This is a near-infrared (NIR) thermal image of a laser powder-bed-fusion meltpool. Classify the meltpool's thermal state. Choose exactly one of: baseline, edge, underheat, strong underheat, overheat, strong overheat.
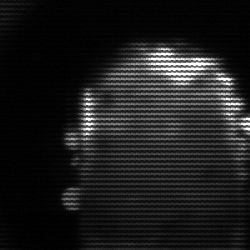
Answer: baseline